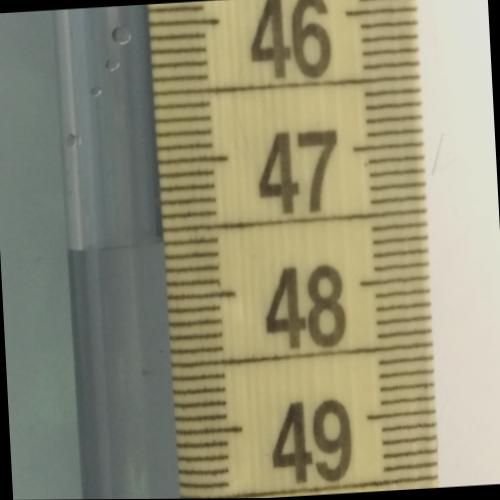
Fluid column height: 47.6 cm